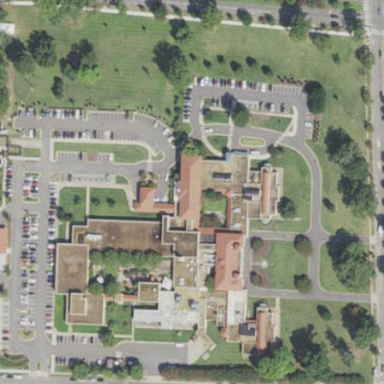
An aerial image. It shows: Hospital providing healthcare services.